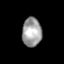
Tissue: skin
Cell type: Epithelial cells
Senescence score: 0.2631
Nuclear area (px): 551
Mean DAPI intensity: 159.254